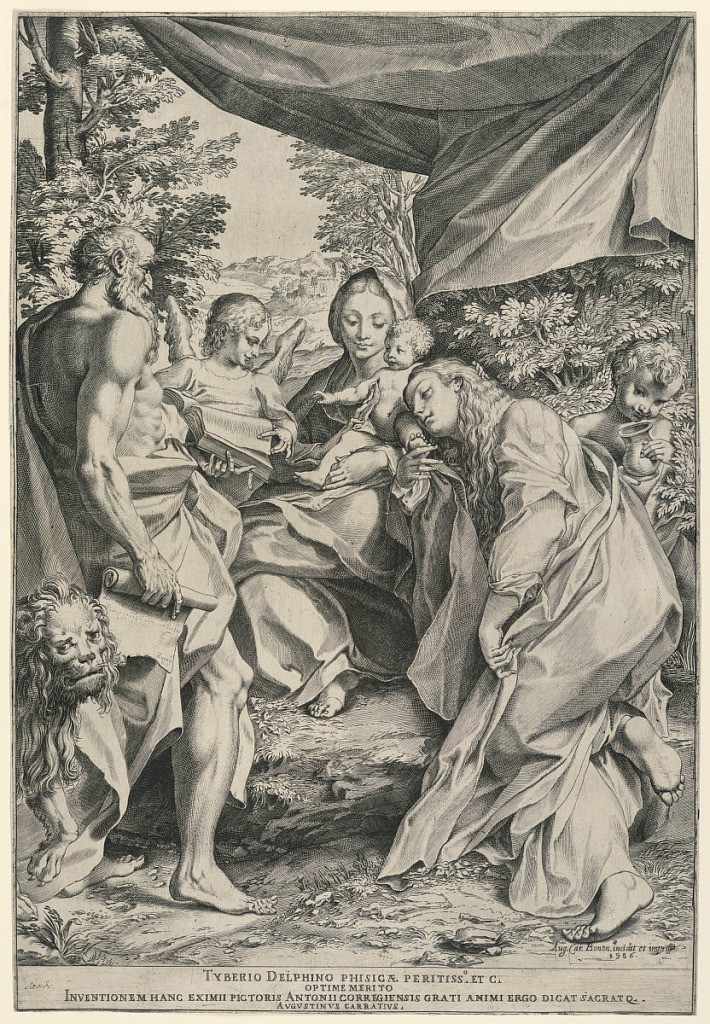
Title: The Virgin and Child Adored by Saints Jerome and Mary Magdalene
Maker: Agostino Carracci, Italian, 1557 – 1602
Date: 1586
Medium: Engraving on paper
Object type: Print
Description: The Virgin and Child, accompanied by an angel holding a book and the Child, St. John are shown in a landscape. In the foreground, St. Jerome, shown half nude, with his lion, is at the left, and Mary Magdalene, at right, holding the foot of Jesus. Four line dedicatory inscription below.